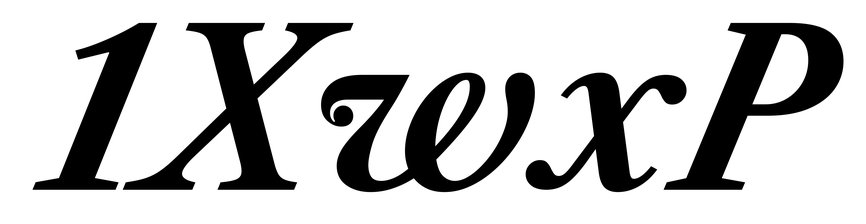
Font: LibreCaslonText-Italic_Bold_Italic